Question: how to change the arrow and put a triangle instead of it in 'react-select' and when hover change color?
'''
<Select
styles={customStyles}
defaultValue={[colourOptions[2], colourOptions[3]]}
isMulti
name="colors"
options={colourOptions}
className="basic-multi-select"
classNamePrefix="select"
/>
'''

<URL>
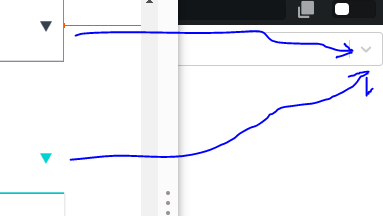
Answer: To change the dropdown indicator, you can do something like this.
'''
import React from 'react';
import Select, { components } from 'react-select';
const DropdownIndicator = props => {
return (
<components.DropdownIndicator {...props}>
<span>&#9660;</span>
// or triangle icons from FontAwesome etc
</components.DropdownIndicator>
);
};
<Select
// other props
components={{ DropdownIndicator }}
// other props
/>
'''
Reference: <URL>
Scroll to the section for .
EDIT:
I just realised I hadn't answered your second question.
To change colour of what, exactly? If change the colour of the dropdown indicator on hover, then you can do something like this.
'''
.dropdown-indicator-triangle:hover {
color: red;
}
'''
'''
const DropdownIndicator = props => {
return (
<components.DropdownIndicator {...props}>
<span className="dropdown-indicator-triangle">&#9660;</span>
// or triangle icons from FontAwesome etc
</components.DropdownIndicator>
);
};
'''